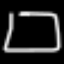
Label: square